Question: I have this subview 'Meal Form View' and I want to connect the Text Fields for being able to save the info. How could I connect?

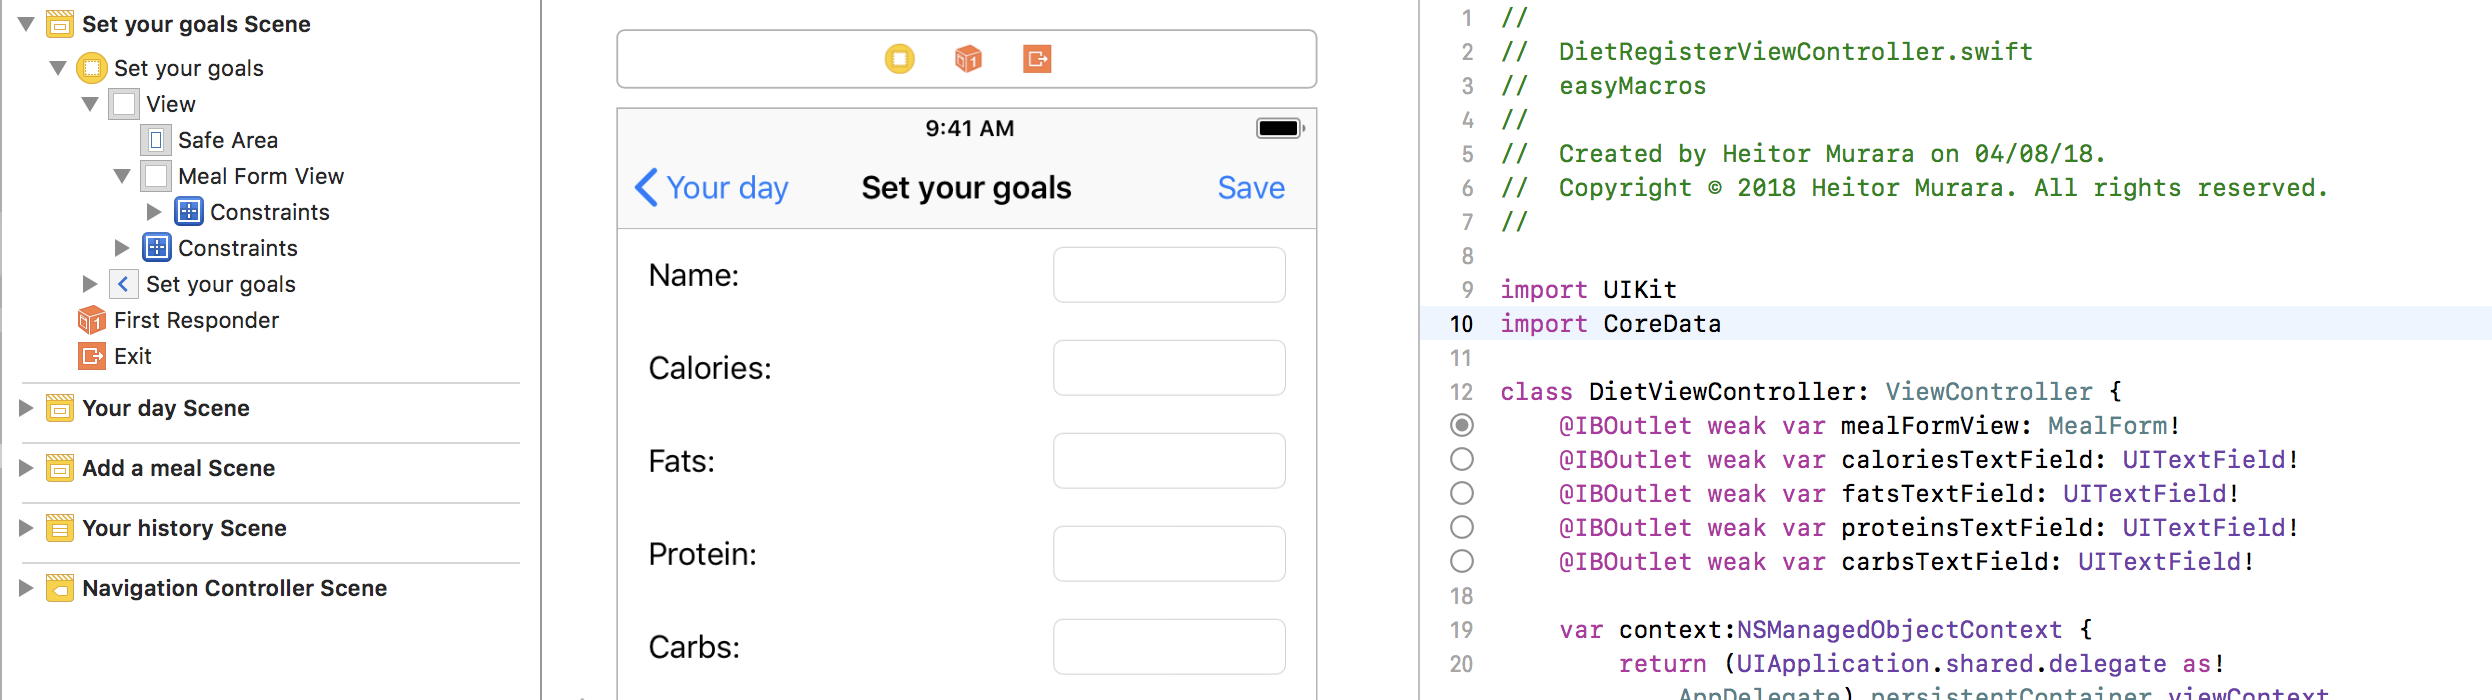
Answer: You should create 'IBOutlet's in the class of 'Meal Form View' for those text fields.
After that, you will be able to access the text fields in ViewController thru the 'Meal Form View's outlet 'mealFormView'.
MealFormView:
'''
class MealFormView: UIView {
@IBOutlet weak var caloriesTextView: UITextField!
}
'''
View Controller:
'''
class DietViewController: UIViewController {
@IBOutlet weak var mealFormView: MealFormView!
func someFuction() {
let calories = mealFormView.caloriesTextField.text
}
}
'''